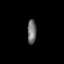
Tissue: prostate
Cell type: T cells
Senescence score: 0.1623
Nuclear area (px): 211
Mean DAPI intensity: 113.365